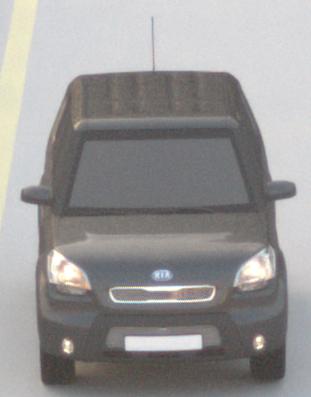
Make: KIA
Model: Soul 1.6
Detailed model: Soul (AM)
Model produced from: 2009/02
Model produced until: 2009/11
Doors: 5
Color: gray
Road condition: dry road
Daytime: sunrise or sunset
Contrast: low contrast